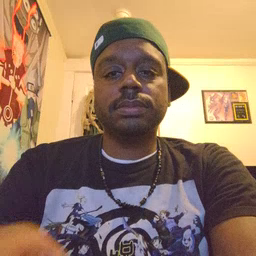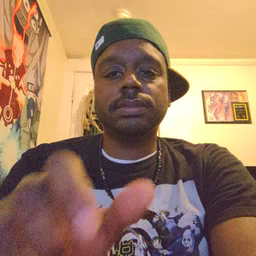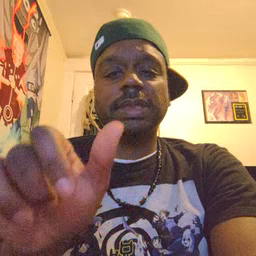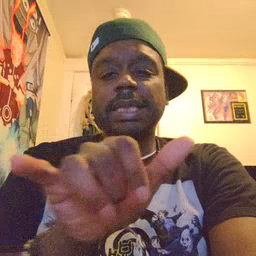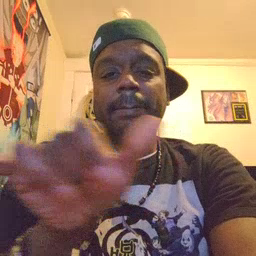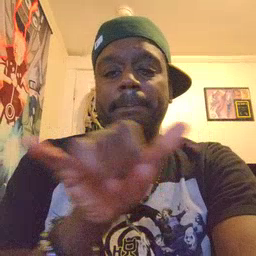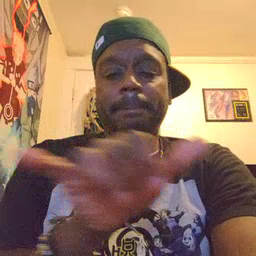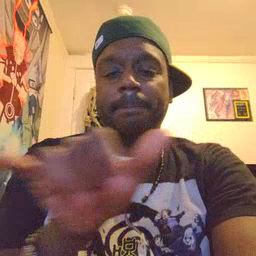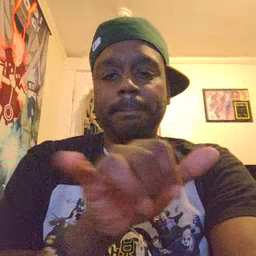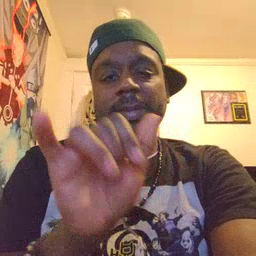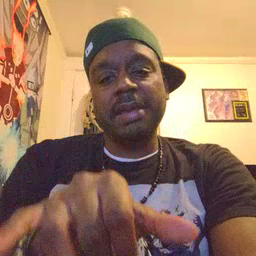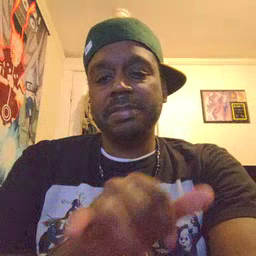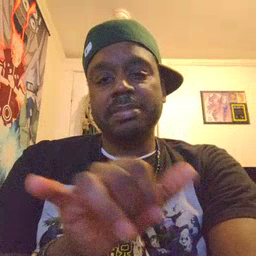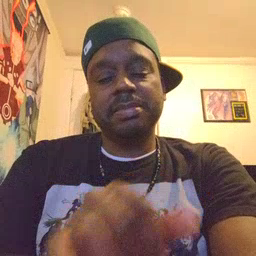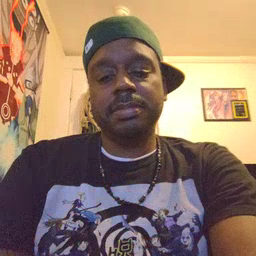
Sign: same